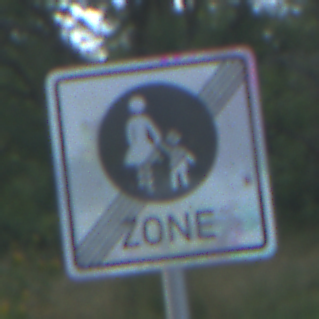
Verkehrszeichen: EndeFussgaengerzone
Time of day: MorningAfternoon
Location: Outdoor (Nature)
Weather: PartlyCloudy
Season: NotSpecified
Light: Natural